CT angiography, arterial phase; slice 137 of 241; volume shape [241, 560, 961], voxel spacing [1.5, 0.6211, 0.621] mm
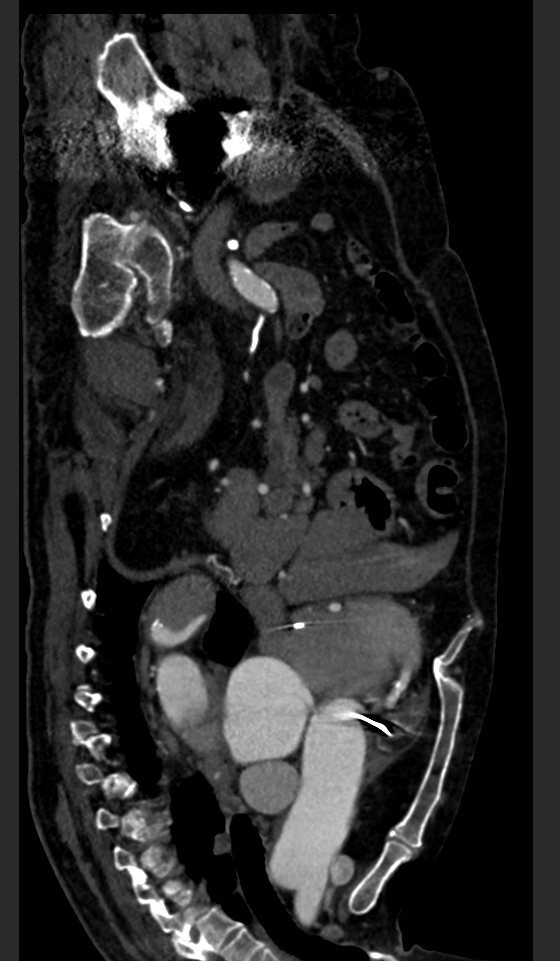
True lumen volume: 381.31 mL
False lumen volume: 24.19 mL